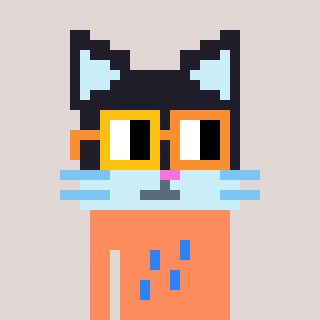
a pixel art character with square yellow and orange glasses, a cat-shaped head and a peachy-colored body on a warm background